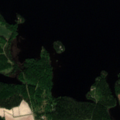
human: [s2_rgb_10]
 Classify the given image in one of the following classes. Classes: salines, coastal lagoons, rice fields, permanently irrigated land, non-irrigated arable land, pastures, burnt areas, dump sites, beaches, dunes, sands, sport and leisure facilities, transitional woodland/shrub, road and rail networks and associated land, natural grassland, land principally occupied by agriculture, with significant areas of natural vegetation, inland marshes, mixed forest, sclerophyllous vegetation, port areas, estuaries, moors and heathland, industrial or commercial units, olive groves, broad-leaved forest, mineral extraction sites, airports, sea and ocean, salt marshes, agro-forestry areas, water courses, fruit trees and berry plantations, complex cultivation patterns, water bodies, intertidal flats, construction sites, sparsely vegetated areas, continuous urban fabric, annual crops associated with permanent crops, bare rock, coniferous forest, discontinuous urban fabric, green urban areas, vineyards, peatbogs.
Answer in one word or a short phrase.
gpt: non-irrigated arable land, mixed forest, water bodies